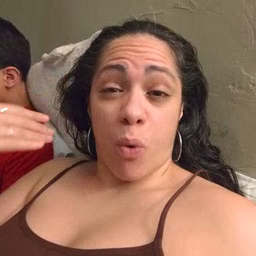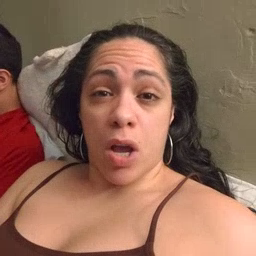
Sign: before